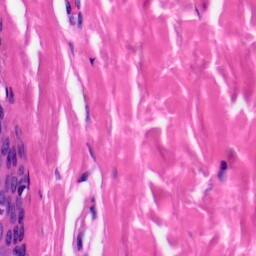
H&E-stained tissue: Skin